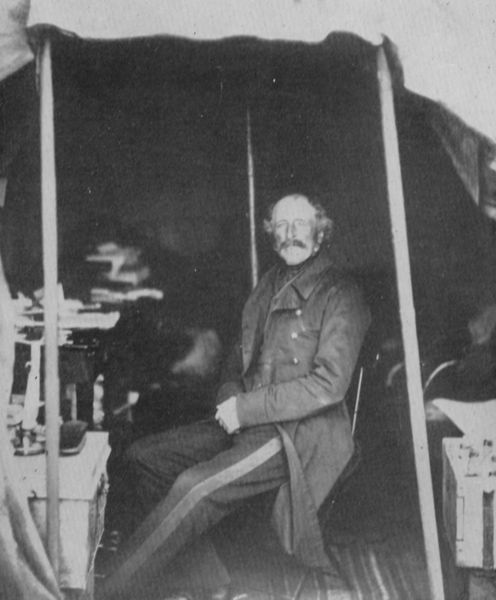
Titel: Generalleutnant Sir John Lysaght Pennefeather
Künstler: Roger Fenton
Standort: USA
Institution: Sammlung Gernsheim
Schlagwörter: dunkel, mann, weiß, sitzen, grau, hell, hintergrund, licht, nase, profil, schwarz, stirn, stuhl, tisch, blick, rock, teppich, alt, anzug, bart, flaschen, hose, jacke, schnurrbart, gesicht, kragen, rahmen, bildnis, hände, portrait, porträt, schauen, feld, haare, mantel, sitzend, ofen, bücher, ruhe, schreibtisch, hopper, kisten, amerika, hocker, krieg, schlacht, chair, hands, men, military, soldier, white, frack, black, dark, gray, grey, hair, old, room, seat, seated, sitting, table, ernst, glatze, streifen, bett, looking, rug, warten, knöpfe, gehrock, jackett, sakko, schnauzbart, schnauzer, foto, fotografie, photographie, stütze, truhe, offen, stangen, dali, schwarzweiss, seite, militär, uniform, brille, soldat, kiste, offizier, arzt, halbglatze, kasten, photo, bürste, hand, wood, stäbe, man, general, schwartz, crossed, field, folded, head, forscher, eyes, feldherr, male, stange, arbeitstisch, black and white, erinnerung, gaze, fotographie, shadow, chin, coat, army, buttons, battle, beard, books, desk, jacket, sitzgelegenheit, schlachtfeld, papers, schutz, zelt, lager, lantern, pose, zeltdach, place, dokumentation, bald, balding, pants, watch, kolonial, legs, war, cloth, plane, book, candle, brush, tent, stripe, run, eating, trousers, lapel, feldlager, forehead, shelter, camp, photograph, photography, safari, button, faded, biese, mustache, tall, moustache, salvador, pole, sleeves, civil war, posed, officer, zeltstangen, etappe, offiziersmantel, zeltstange, zeltplane, stack, g, union, striped, circus, camping, leader, civil, show, uprising, solider, serve, battlefield, commander, sat, pans, tentpoles, portraity, sommand, tabke, great depression, on campaign